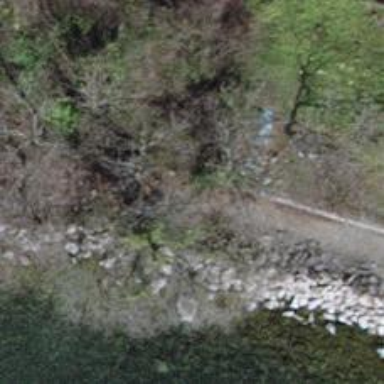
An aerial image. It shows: Footway along the road.